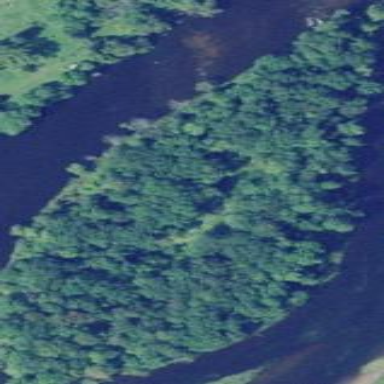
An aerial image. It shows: Islet covered with woodland.